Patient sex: F
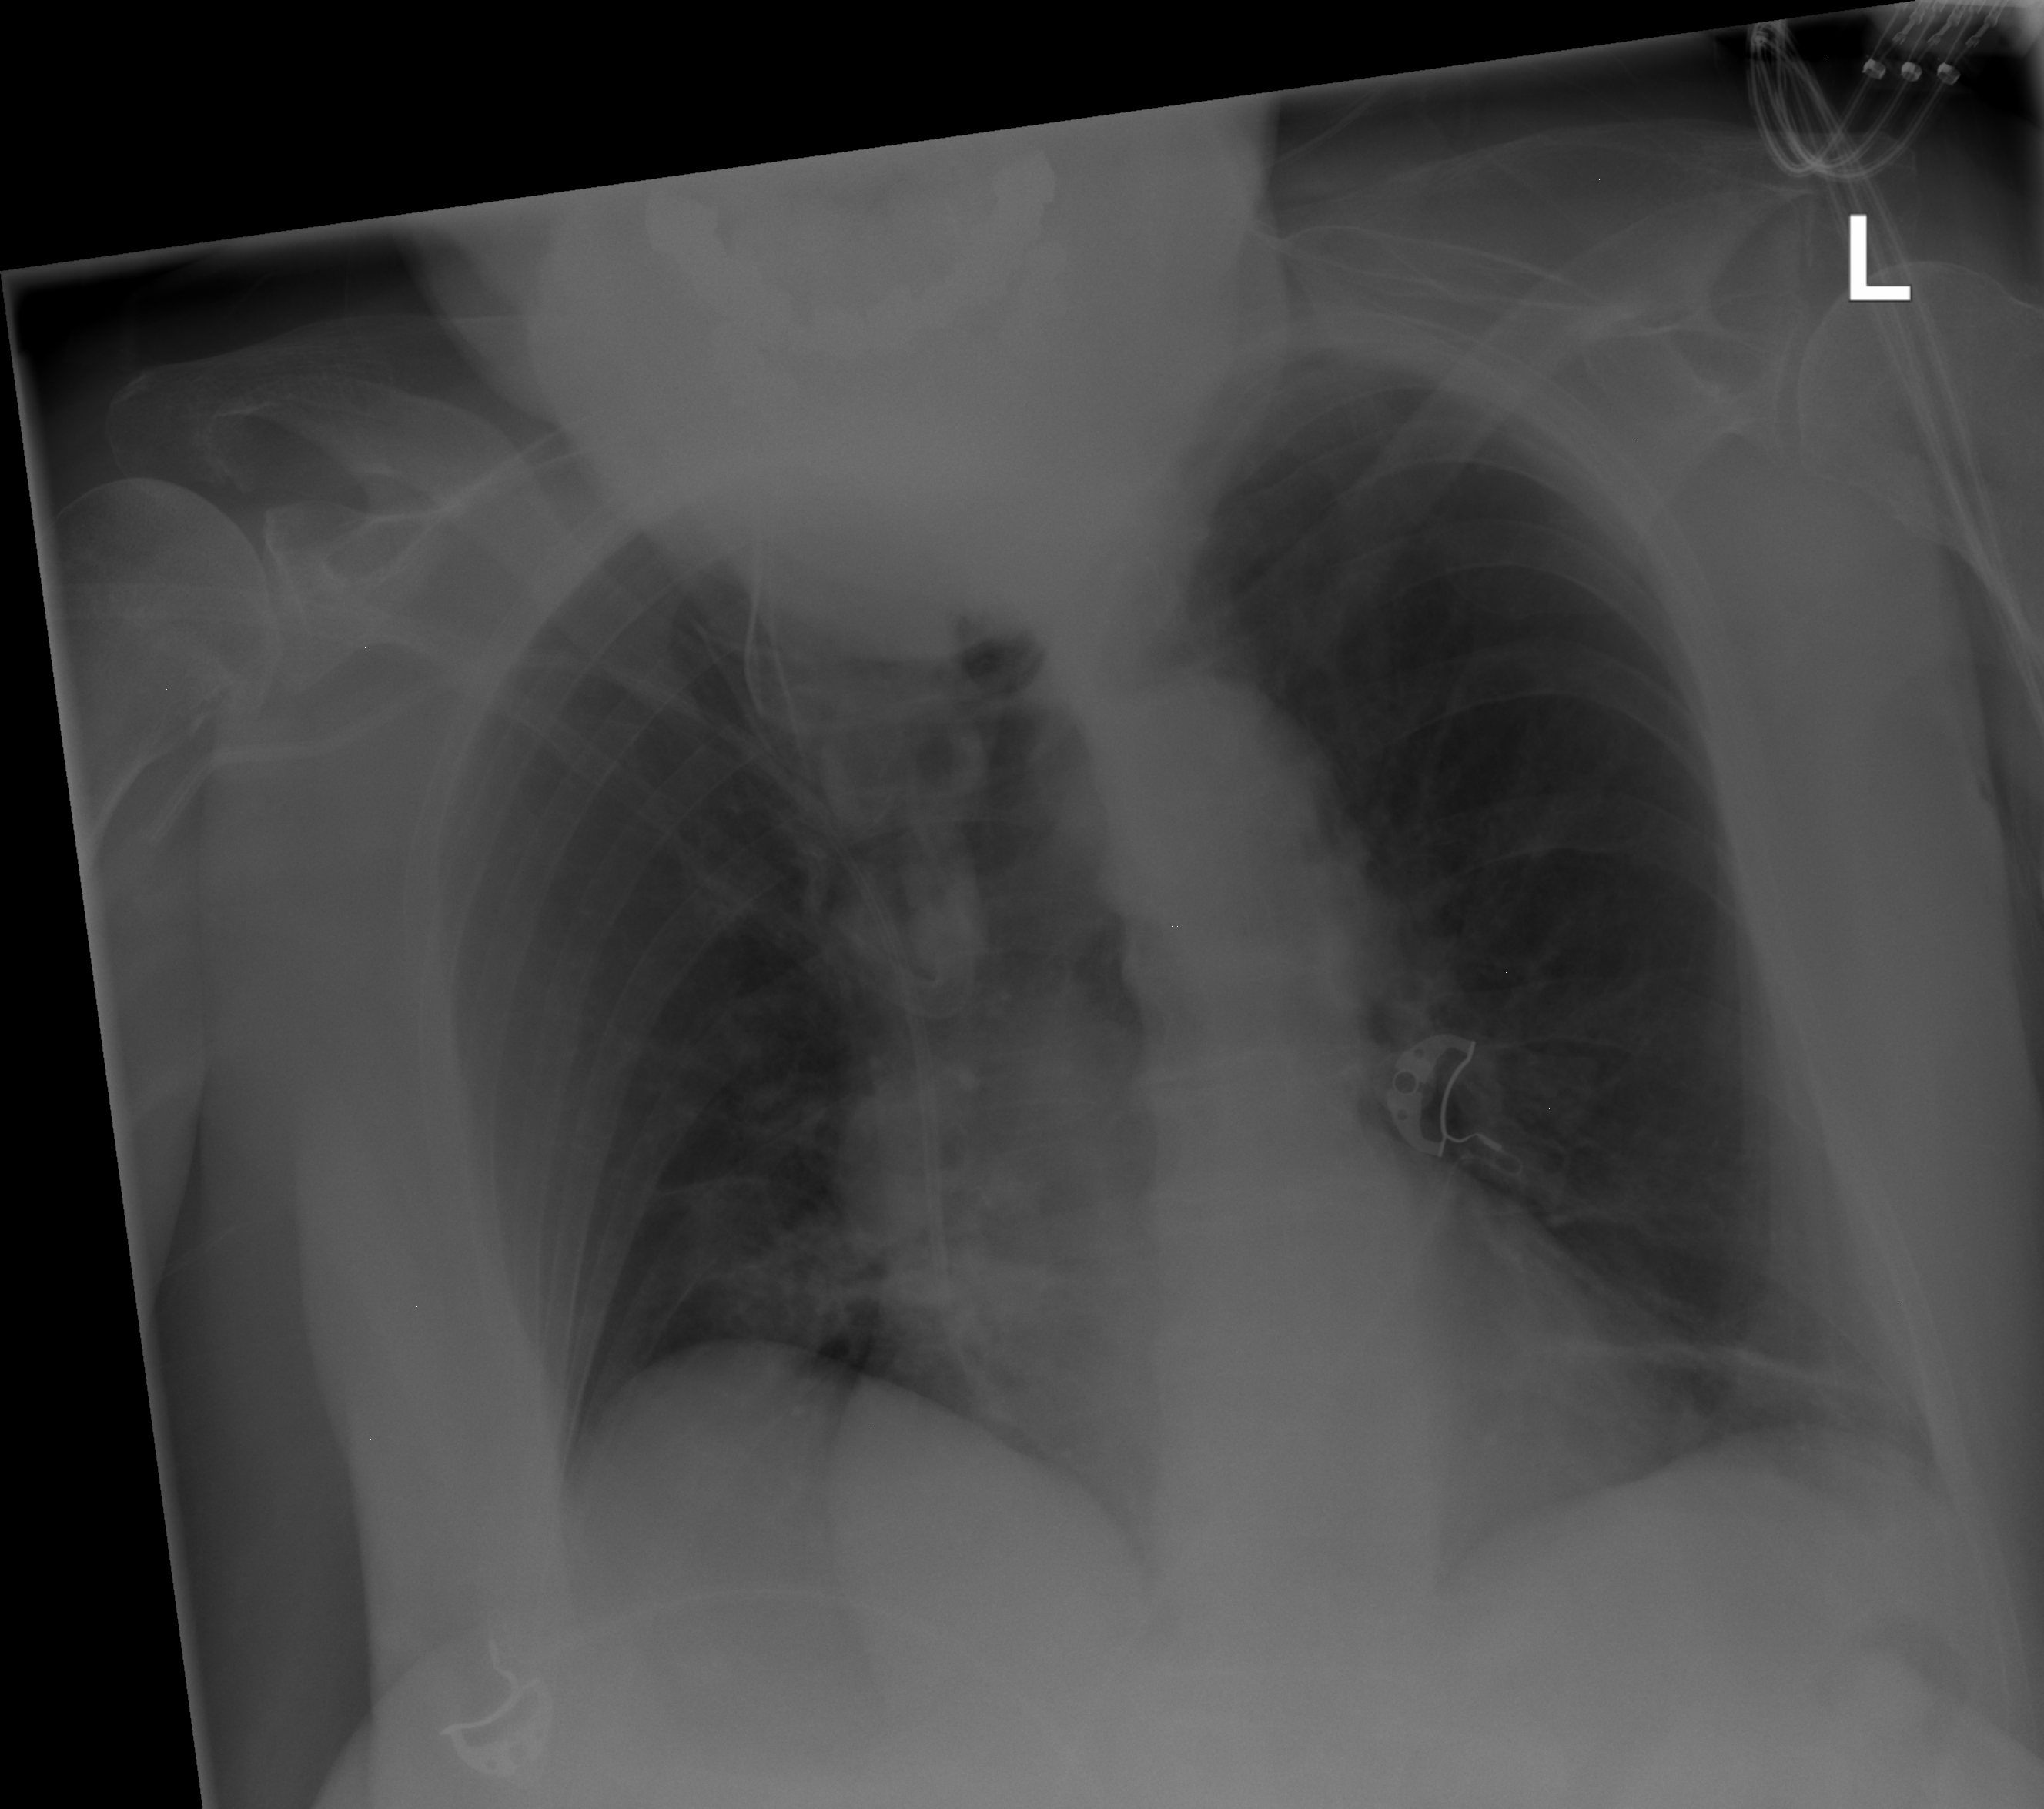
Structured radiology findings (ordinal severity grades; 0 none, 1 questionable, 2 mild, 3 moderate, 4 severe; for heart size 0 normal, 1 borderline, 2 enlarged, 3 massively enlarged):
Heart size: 1
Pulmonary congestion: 0
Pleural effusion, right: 0
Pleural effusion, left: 0
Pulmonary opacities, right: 0
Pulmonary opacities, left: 0
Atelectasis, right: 0
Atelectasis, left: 2